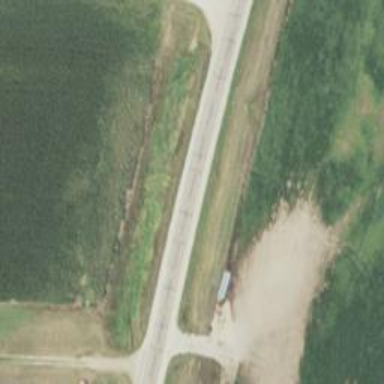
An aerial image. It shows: Primary highway.